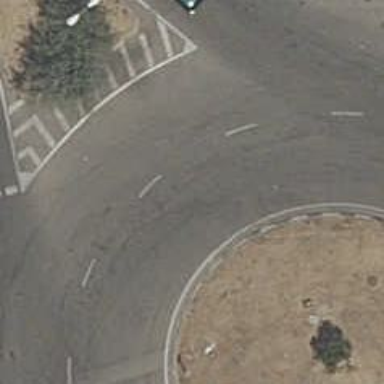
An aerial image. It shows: Roundabout on residential road.